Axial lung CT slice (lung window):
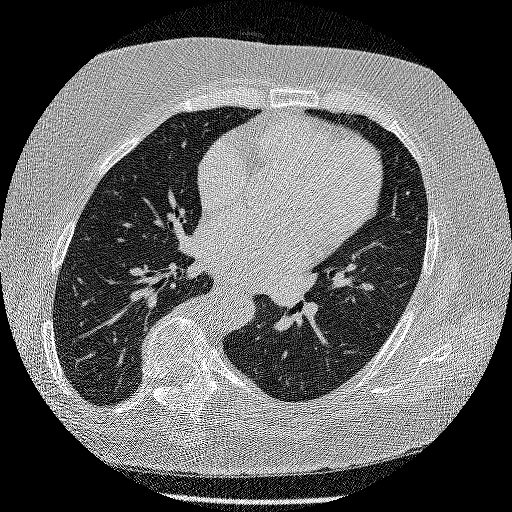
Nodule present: no